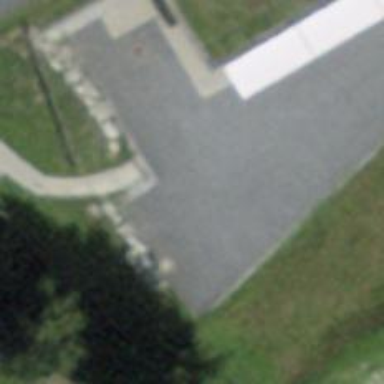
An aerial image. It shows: Paved driveway road for service vehicles.